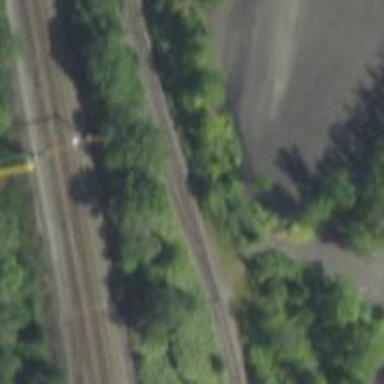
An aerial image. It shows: Abandoned railway.